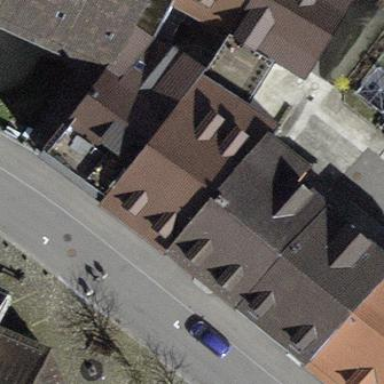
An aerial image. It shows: Building with tiled roof.